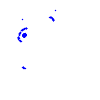
Particle: kaon